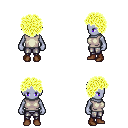
a pixel art fantasy rpg character, female body template, dark elf, purple skin, white sleeveless shirt, metal pants, gold curly afro hairstyle, brown shoes, four views (front, back, left, right), 2x2 character sprite sheet, small pixel art, hard edges, no anti-aliasing